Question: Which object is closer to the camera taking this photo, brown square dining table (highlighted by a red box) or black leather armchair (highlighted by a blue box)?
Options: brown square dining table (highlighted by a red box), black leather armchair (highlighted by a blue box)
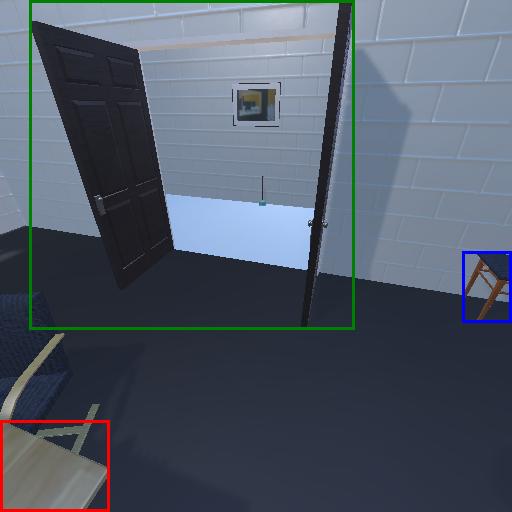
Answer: brown square dining table (highlighted by a red box)